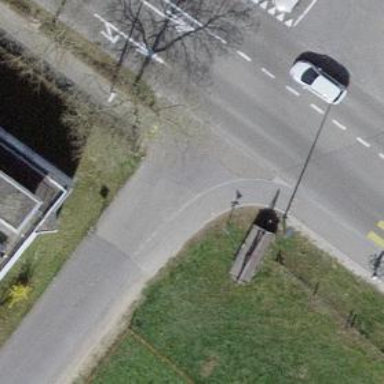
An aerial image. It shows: Unmarked road crossing.